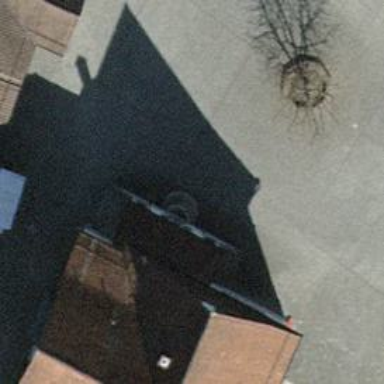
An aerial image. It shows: School.